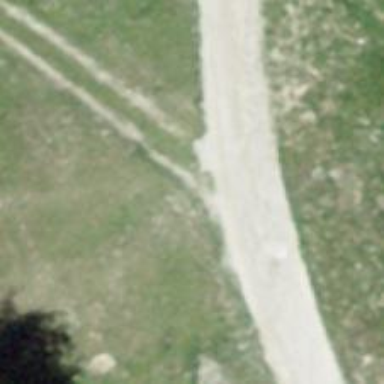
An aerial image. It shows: Grassy track.